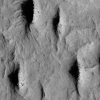
Atmospheric dust classification: not_dusty